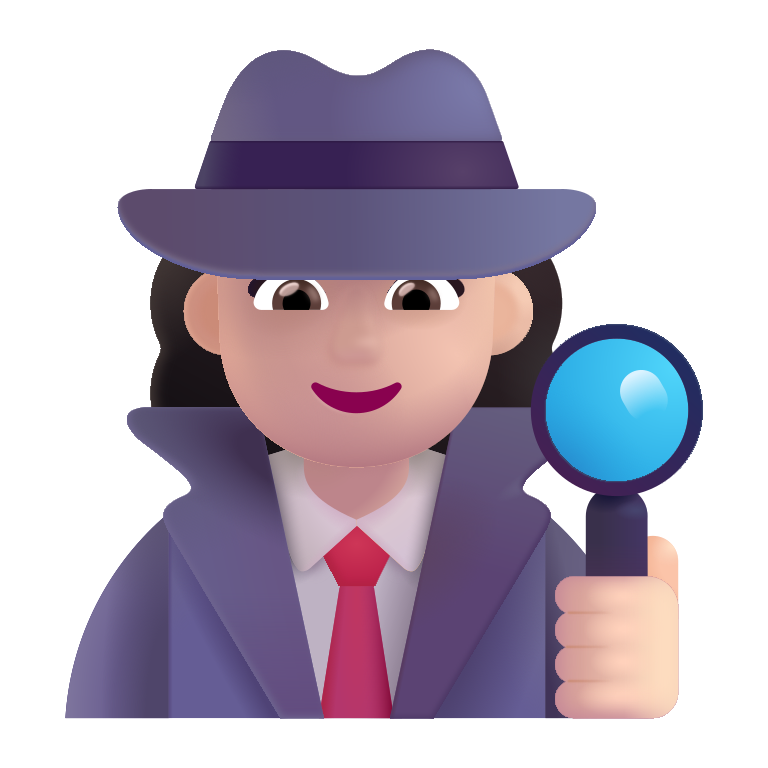
woman detective color light